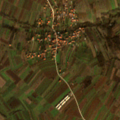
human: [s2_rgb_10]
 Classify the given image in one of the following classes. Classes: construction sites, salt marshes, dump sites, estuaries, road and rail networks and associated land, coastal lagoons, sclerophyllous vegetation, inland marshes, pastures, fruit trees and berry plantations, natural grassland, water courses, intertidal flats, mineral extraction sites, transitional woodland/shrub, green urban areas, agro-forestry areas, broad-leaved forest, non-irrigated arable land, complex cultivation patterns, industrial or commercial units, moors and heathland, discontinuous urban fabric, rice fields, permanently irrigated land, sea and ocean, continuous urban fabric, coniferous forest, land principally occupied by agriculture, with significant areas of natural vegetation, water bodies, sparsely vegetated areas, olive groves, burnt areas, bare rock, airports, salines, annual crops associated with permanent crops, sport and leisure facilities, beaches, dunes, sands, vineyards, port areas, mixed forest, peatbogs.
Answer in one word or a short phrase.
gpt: non-irrigated arable land, complex cultivation patterns, land principally occupied by agriculture, with significant areas of natural vegetation